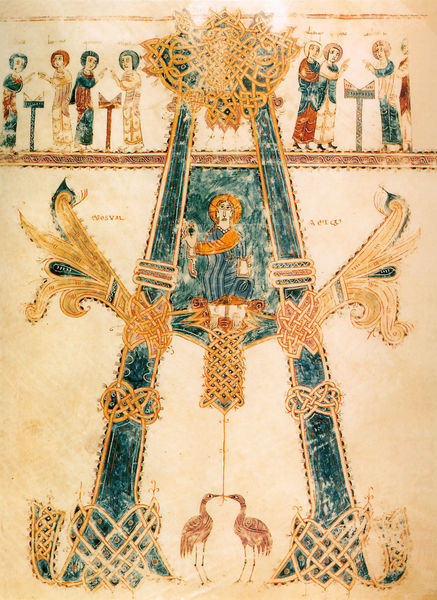
Titel: Girona Beatus / Handschrift Beatus von Liébana
Institution: Girona, Archiv der Kathedrale
Schlagwörter: feder, mann, vogel, grün, menschen, männer, orange, paris, zeichnung, leute, muster, ornament, bibel, stehen, vögel, gold, pflanzen, england, man, figuren, thron, geflecht, buch, münchen, buchstabe, initiale, kranich, tinte, pult, buchseite, pergament, heiligenschein, nimbus, christus, jesus, heilige, schreiber, heilig, biblisch, arabeske, kreuznimbus, keltisch, storch, apostel, buchmalerei, thronen, majuskel, nimus, inkunabel, flecht, codex, weltenrichter, kodex, illumination, a, h, anderswelt, knotenmuster